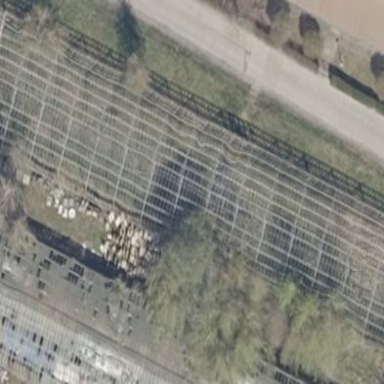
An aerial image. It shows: Greenhouse.